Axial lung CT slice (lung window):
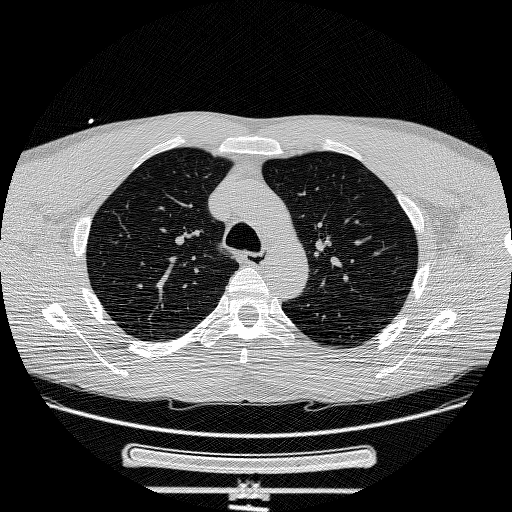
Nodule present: no